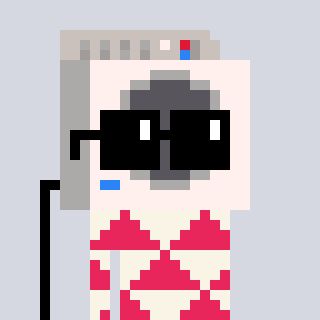
a pixel art character with square black sunglasses, a washing machine-shaped head and a redpinkish-colored body on a cool background